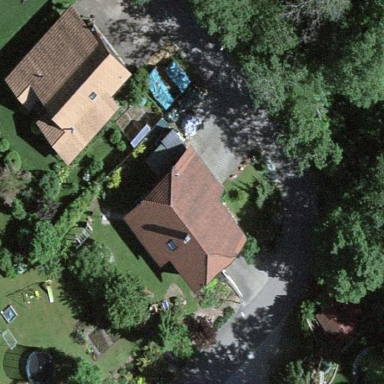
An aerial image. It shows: Residential building.